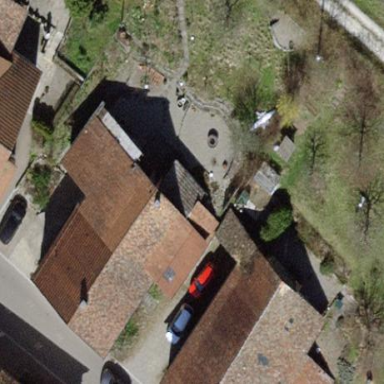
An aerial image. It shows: Terrace building.